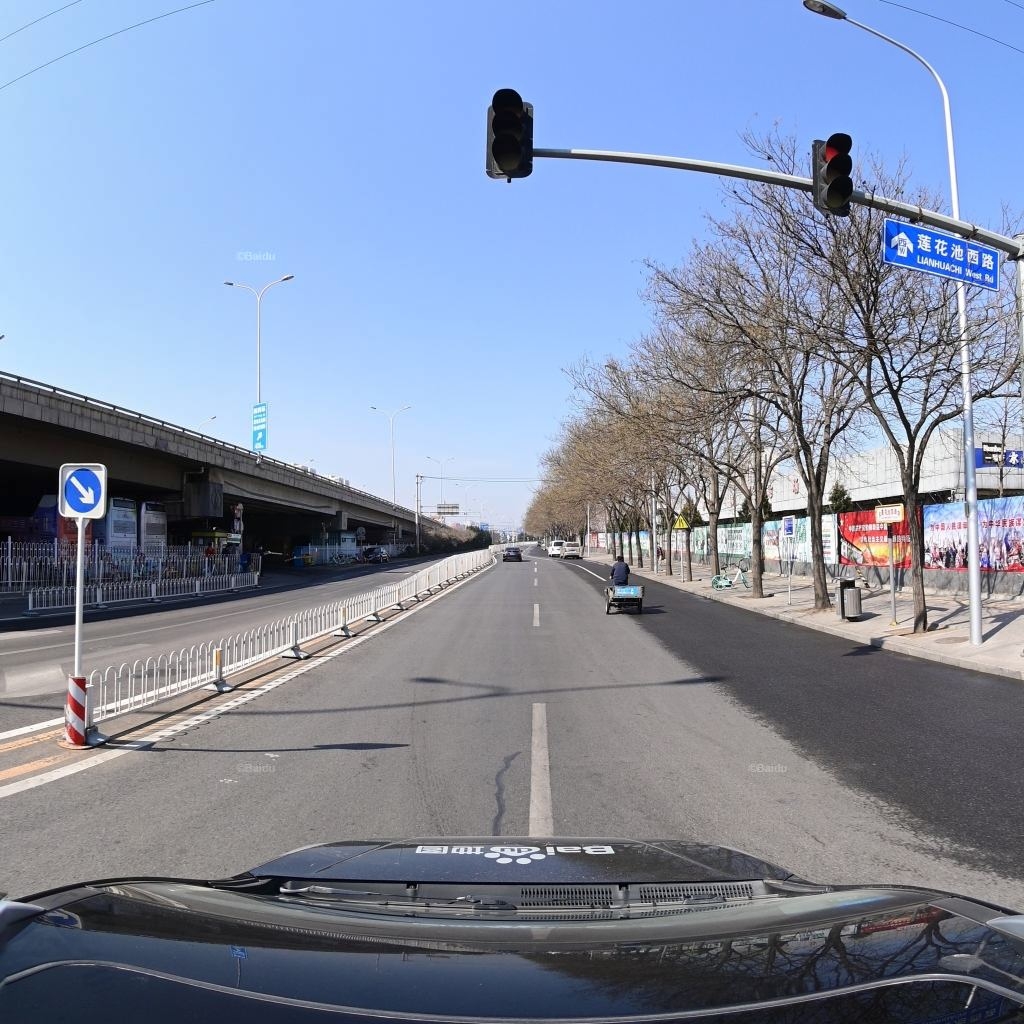
Region: Haidian
Road damage annotations: longitudinal patch